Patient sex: M
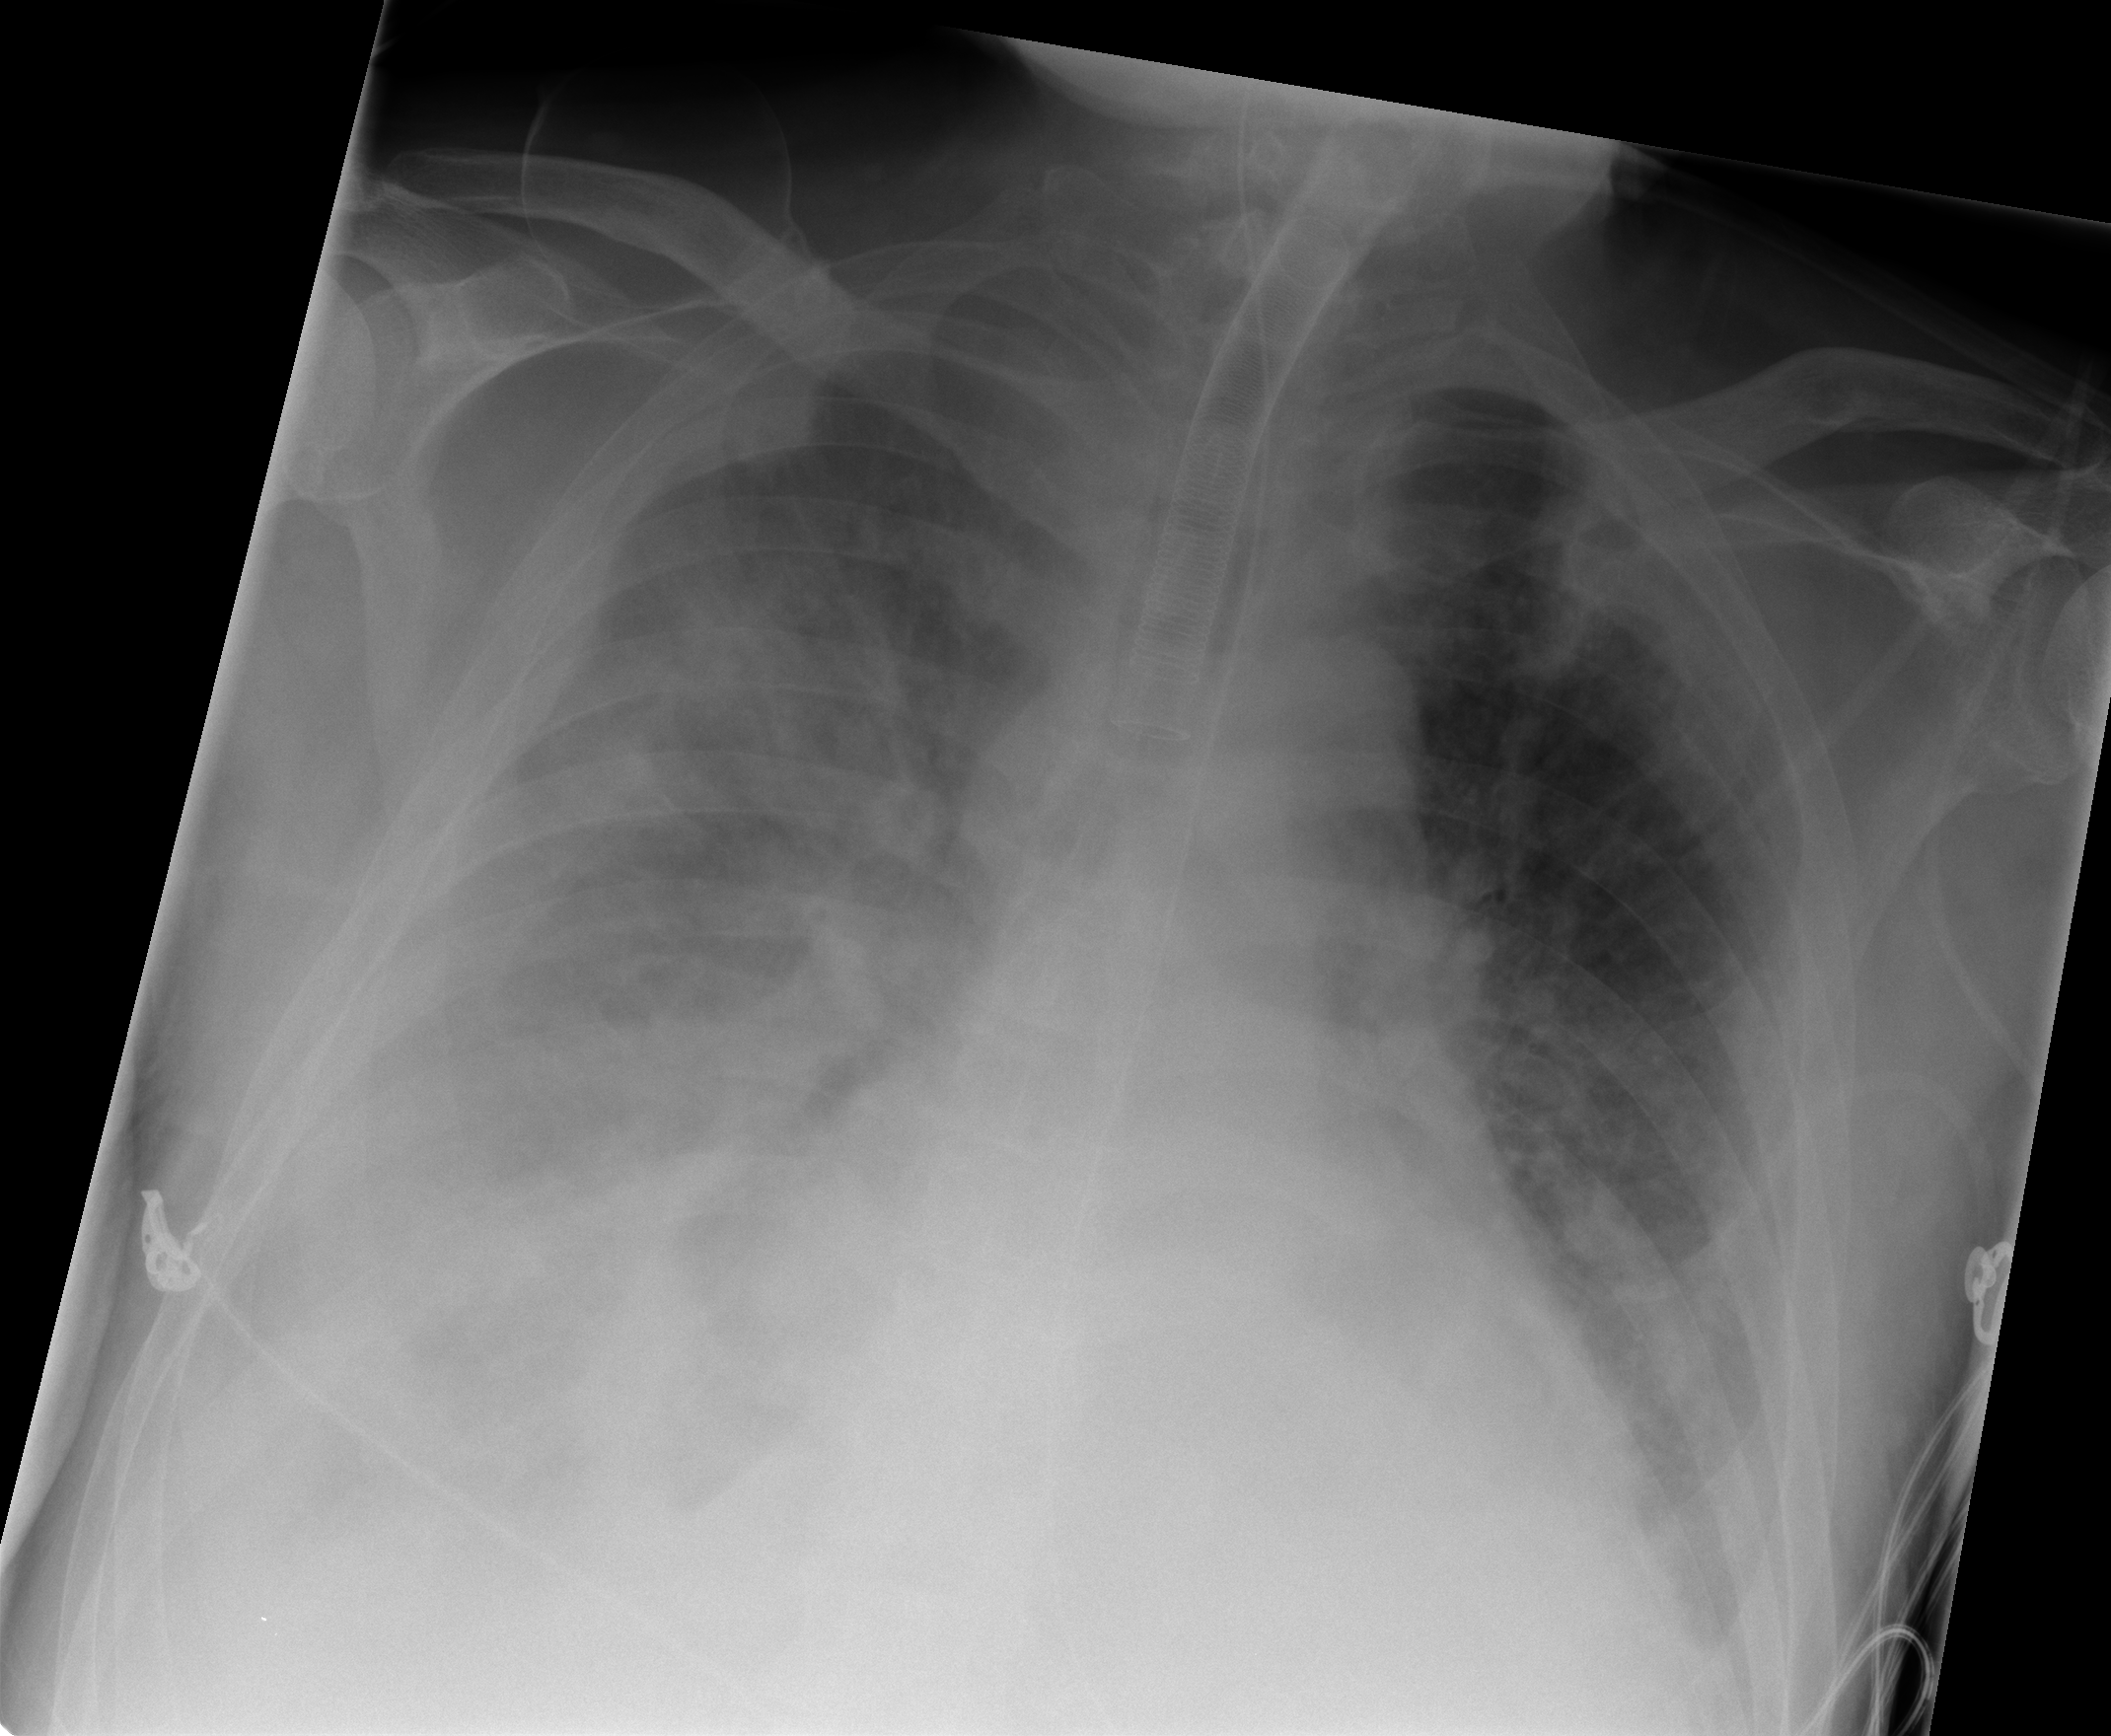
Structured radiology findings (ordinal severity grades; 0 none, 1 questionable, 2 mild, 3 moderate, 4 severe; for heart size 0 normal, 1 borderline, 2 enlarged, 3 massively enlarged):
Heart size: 0
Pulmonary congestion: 2
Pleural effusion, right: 2
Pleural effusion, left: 1
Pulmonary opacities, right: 2
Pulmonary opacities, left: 2
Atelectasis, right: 4
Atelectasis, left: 2